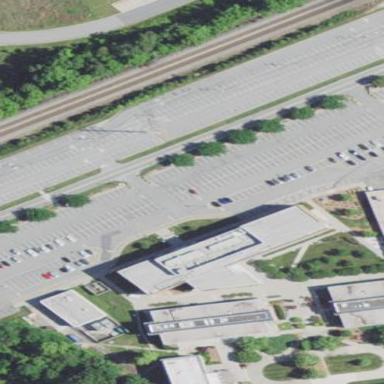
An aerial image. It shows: Parking area with asphalt surface.